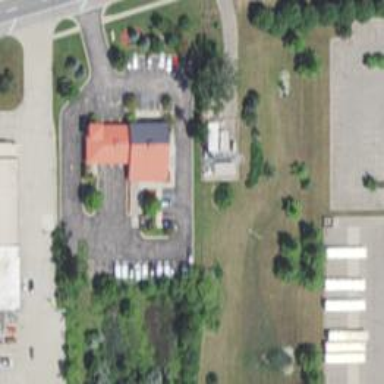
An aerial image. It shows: Car rental service.